Question: How to create UITextField with placeholder to the left and edited text to the right?

UITextField itself does not allow using its properties to put placeholder and edited text to different sides. Try to set it in the storyboard -> attributes inspector -> alignment. They are both to the left or both the right. There is no special alignment only for placeholder or only for the text.
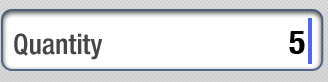
Answer: To do this you should add a 'UILabel' to the 'UITextField' which is not editable and doesn't allow touches. Then set the text alignment on the 'UITextField' to 'NSTextAlignmentRight'.